Question: Consider the following Ladder Program that checks if a connection is enabled (A202.00) then send a message from the PLC to the PC.

The documentation (Omron CX-Programmer) has a severe lack of explanation of the program convention. What I do not understand is:
1. To send a message from a node to a node. I should need to specify the receiver ID. It seems the function block does not have an option where I can insert an IP address. Am I supposed to MOV an IP address to a DM address (D300) then use it? If that's the case how (IP address has dots in between 4 bytes..)?
2. Can someone please explain what is S (First source word), D (First destination word) and C (First control word). Aren't they just memory address? E.g. sending content of a memory adress to another memory address?
I am trying to interface a measuring gauge (controlled through Ethernet by PC/C# application) to a robotic system (no RS232 or serial, no TCP/IP, only has the simplest I/O points) with an Omron PLC. When gauge completes a measurement, the C# app sends a command to the Omron PLC which, according to the command received, switch ON or OFF an output which triggers a voltage flow to the robot's I/O port.
Should I use FINS? What functions/protocol from the PLC I need to know to do this? I do not know so I am testing every function from the documentation. So far, zero progress.
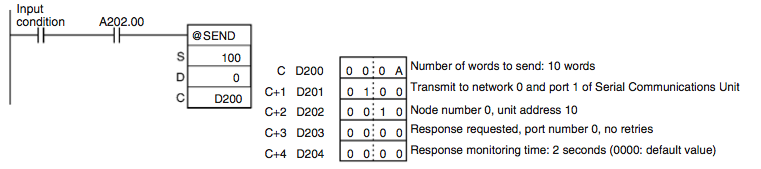
Answer: 1) All addressing information is encapsulated in the five control words (C -> C+4). C- "First Control Word" is the pointer to the first word in this table of five words you must have stored somewhere in your PLC to set up the communication.
2) First source word points to the first word in your PLC you wish to send. First destination word points to the first address in the PLC/device you wish to send to. In the example , the first control word specifies that 10 words should be sent. You point to the first one and it will send that one plus the next nine addresses as well.
To do this you have to use FINS communication - the PC stores a memory structure similar to the PLCs (CIO, DM, etc) called Event Memory and these are the addresses in the PC you are pointing to. The PC gets a FINS node number and address just like a PLC would - no IP addresses are involved. (see : <URL> FINS is old, however, and has been superceded by things like Sysmac Gateway.
There are much better ways of communicating between PLC/PC, however, depending on what you are trying to do. Are you trying to write an HMI? If so, what language are you using?
Edit :
If you're using C#, I highly recommend you look into <URL>.
CX-Compolet, Sysmac Gateway link:
<URL>